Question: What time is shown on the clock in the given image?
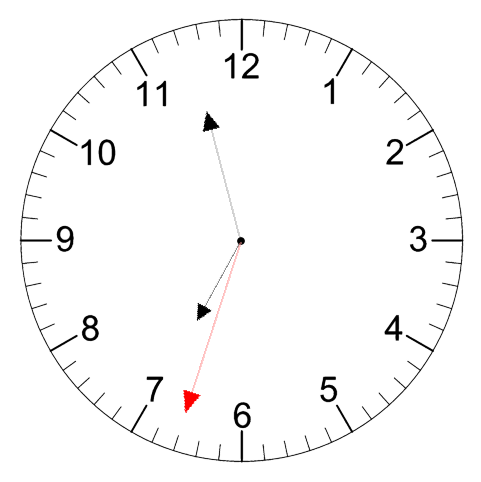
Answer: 06:57:33